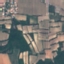
Land use / land cover: PermanentCrop